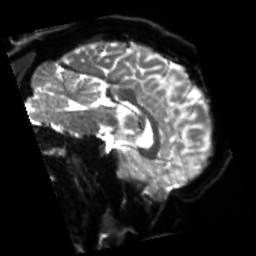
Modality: sbref
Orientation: sagittal
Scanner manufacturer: siemens
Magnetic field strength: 3 T
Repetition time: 4 s
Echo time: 0.0594 s